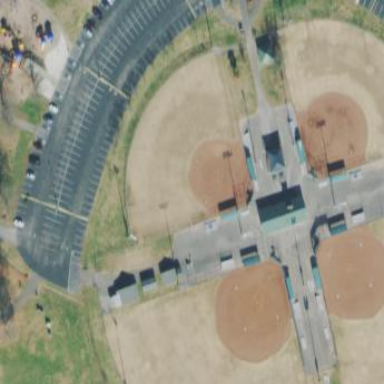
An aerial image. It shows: Baseball pitch for leisure land activities.